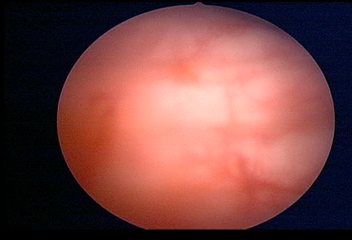
Modality: WLC
Class: Normal mucosa
Bladder cancer association: No